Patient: sex M, age 29
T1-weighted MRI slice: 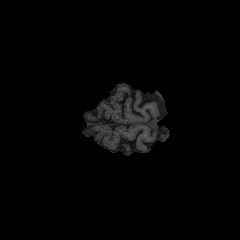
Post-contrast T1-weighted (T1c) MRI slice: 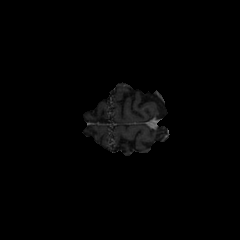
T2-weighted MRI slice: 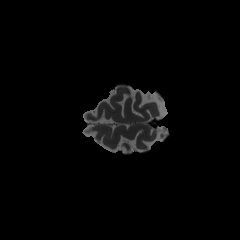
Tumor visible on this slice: no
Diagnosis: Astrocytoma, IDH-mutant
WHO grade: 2